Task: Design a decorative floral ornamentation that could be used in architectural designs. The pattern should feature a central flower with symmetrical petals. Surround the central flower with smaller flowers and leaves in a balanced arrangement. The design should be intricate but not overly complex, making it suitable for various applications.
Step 827:
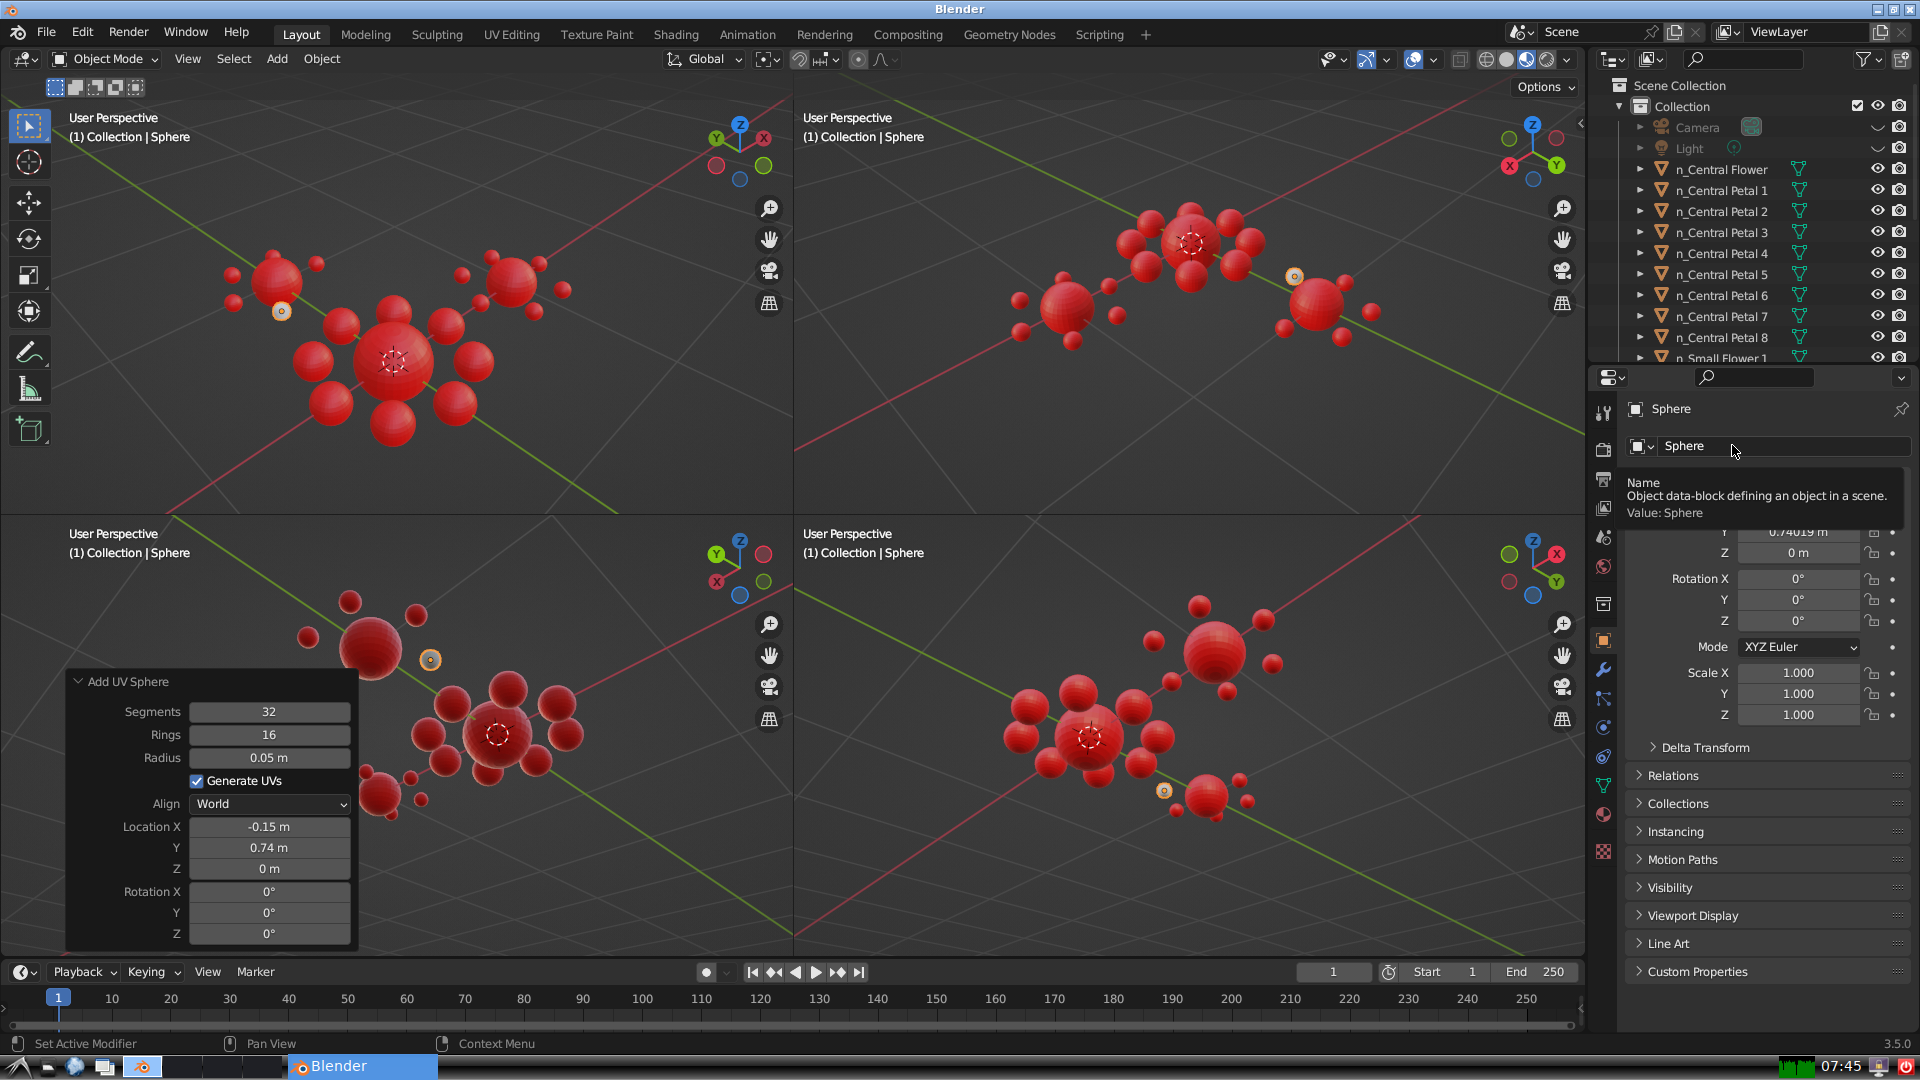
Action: click: no